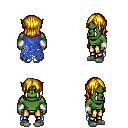
a pixel art fantasy rpg character, male body template, orc, green skin, blue tattered cape, gold greaves, blonde long bangs hairstyle, white cloth bracers, white slippers, four views (front, back, left, right), 2x2 character sprite sheet, small pixel art, hard edges, no anti-aliasing